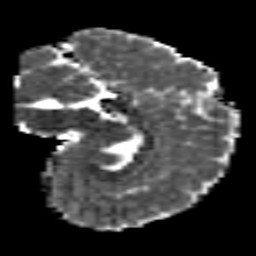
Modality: MD
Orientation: sagittal
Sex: male
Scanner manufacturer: siemens
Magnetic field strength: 3 T
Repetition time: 3.7 s
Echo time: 0.08 s